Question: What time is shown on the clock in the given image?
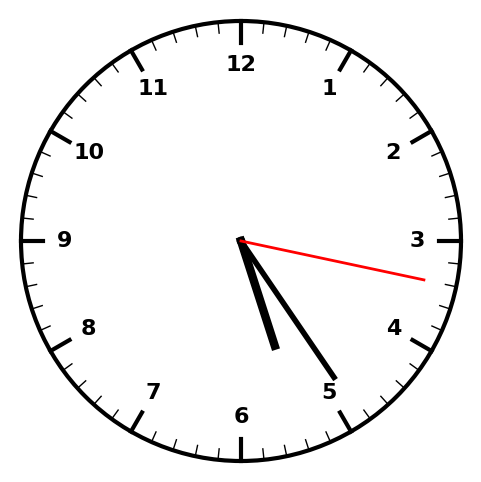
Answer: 05:24:17